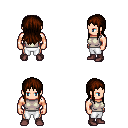
a pixel art fantasy rpg character, male body template, human, light skin, white sleeveless shirt, white pants, brown unkempt hairstyle, maroon shoes, four views (front, back, left, right), 2x2 character sprite sheet, small pixel art, hard edges, no anti-aliasing